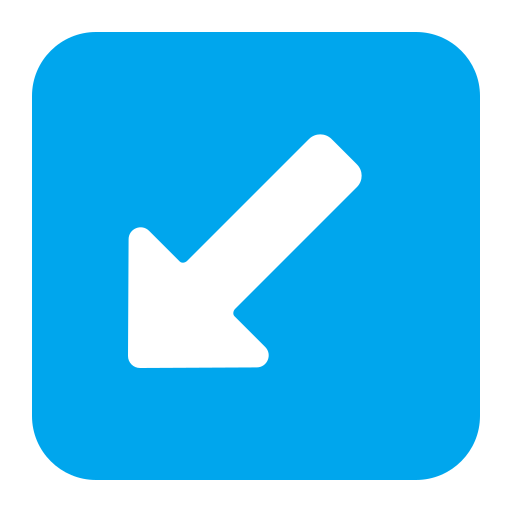
down left arrow flat